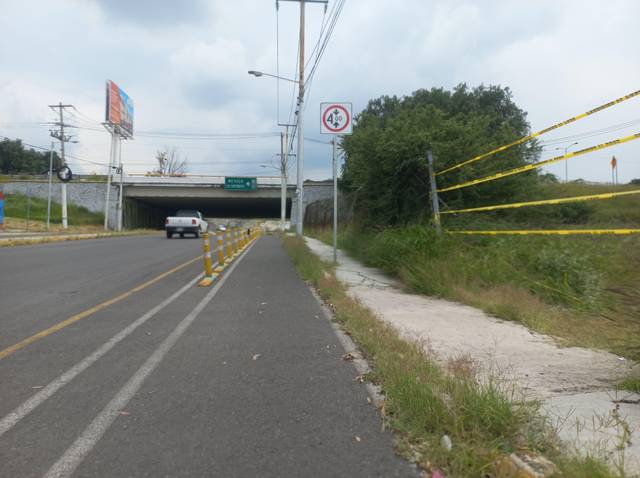
Region: Mexico
Coordinates: 20.582, -100.367